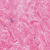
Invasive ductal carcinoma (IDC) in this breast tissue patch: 0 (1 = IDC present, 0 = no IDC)